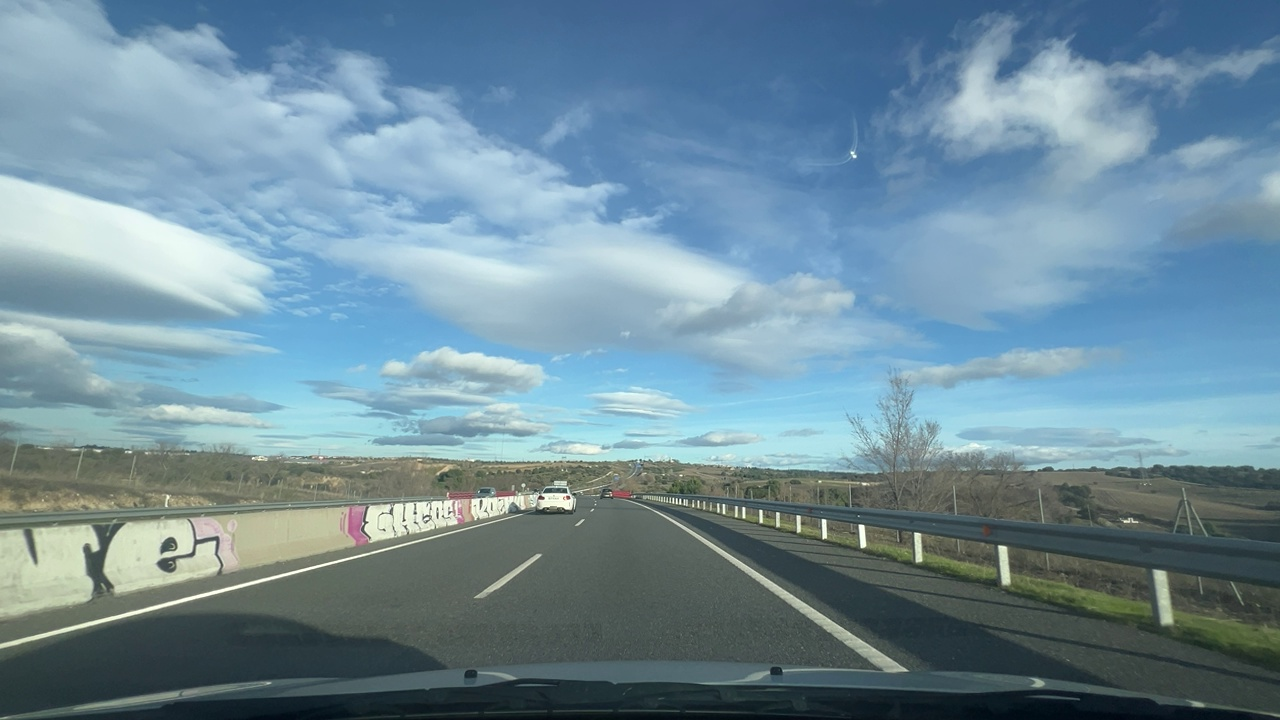
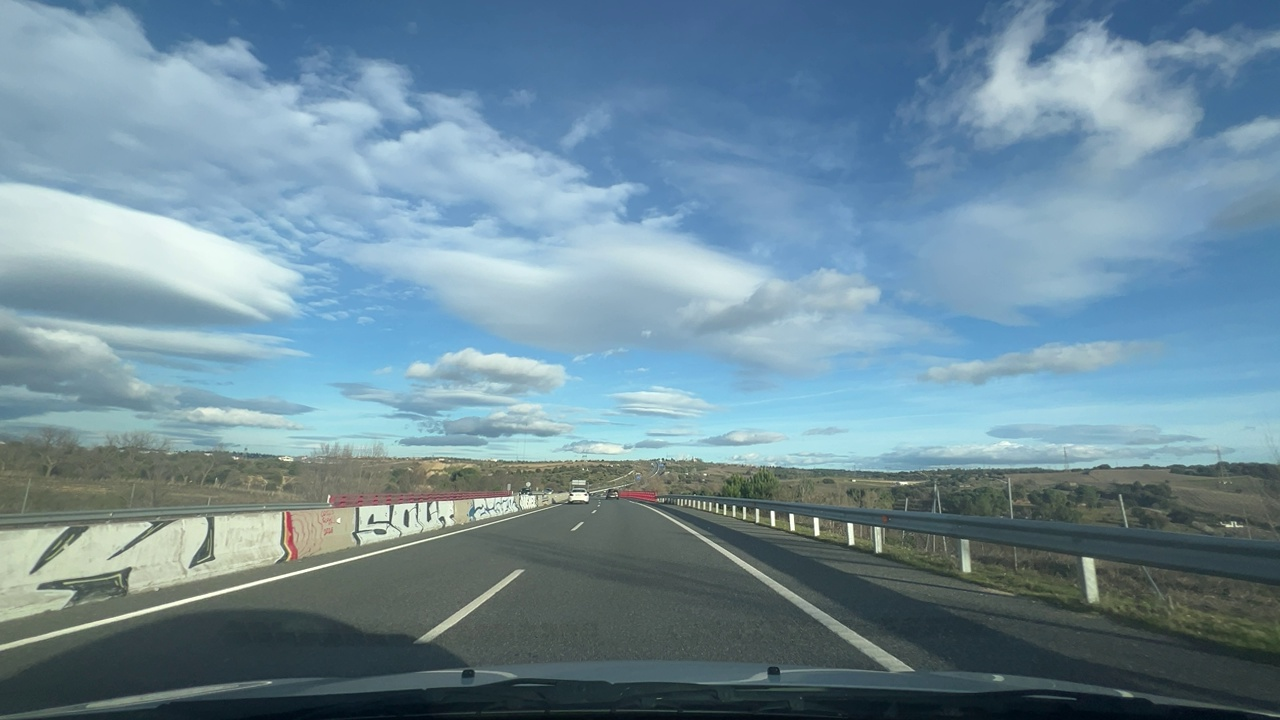
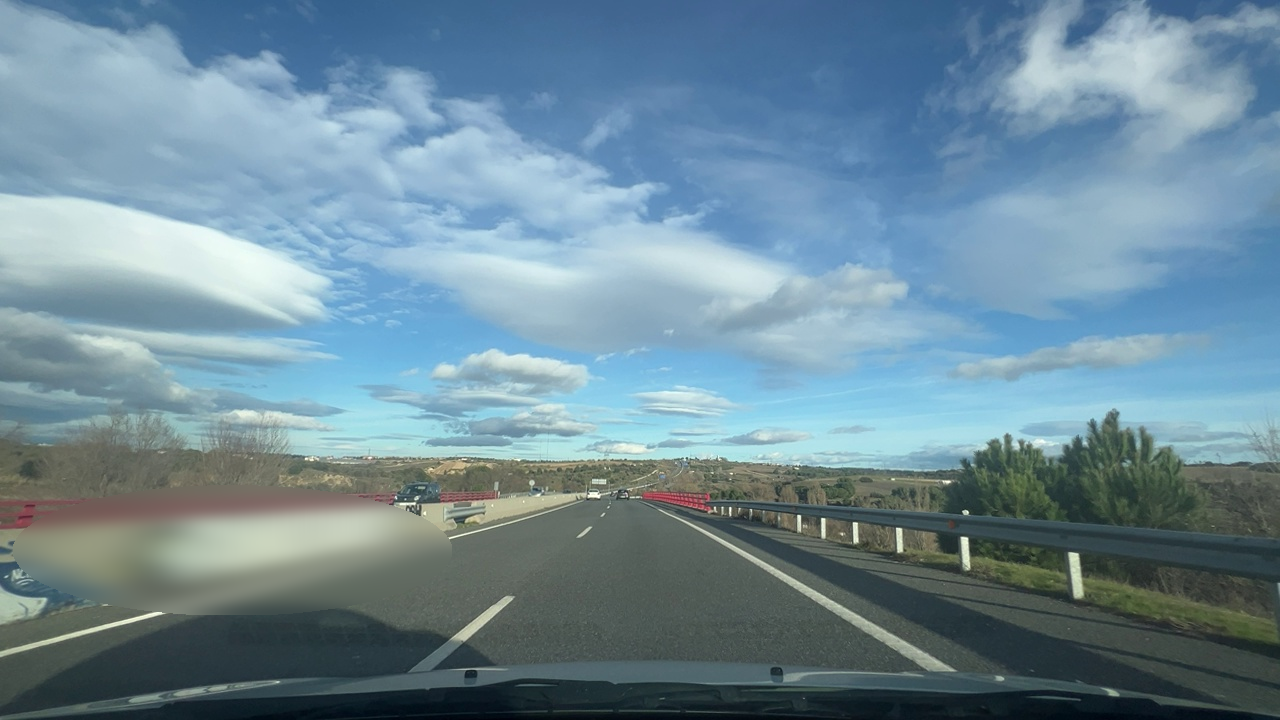
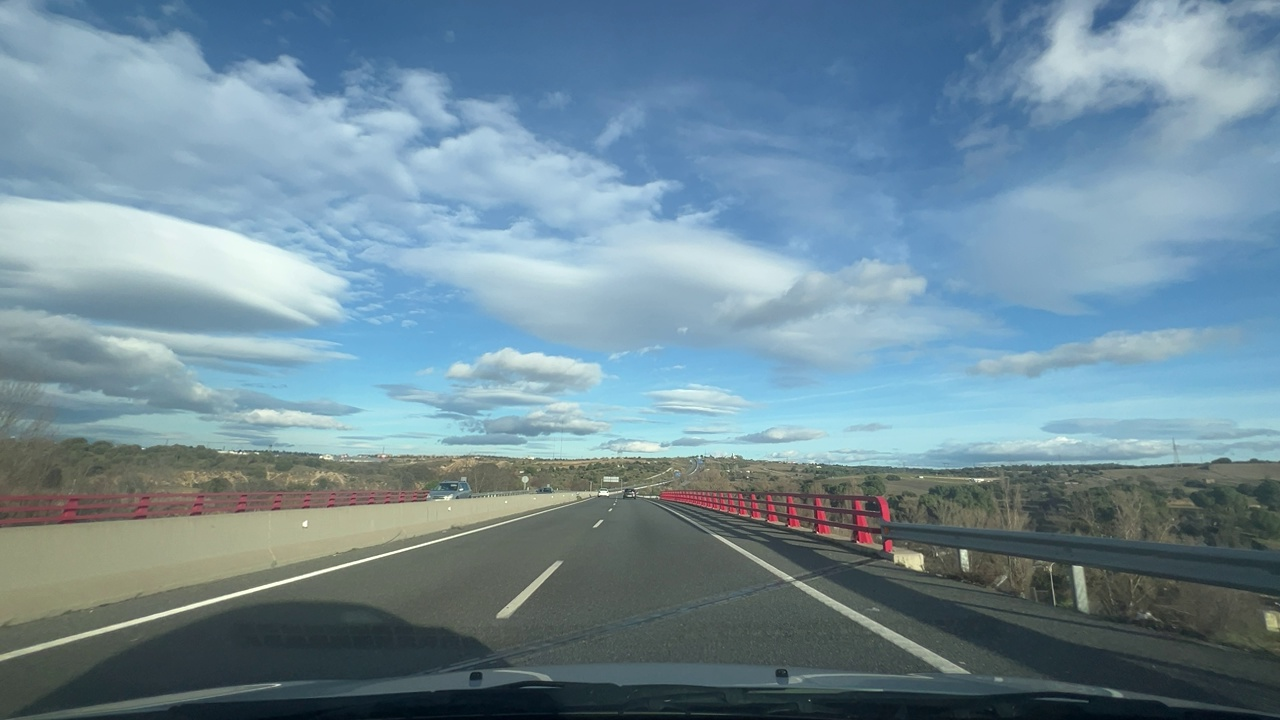
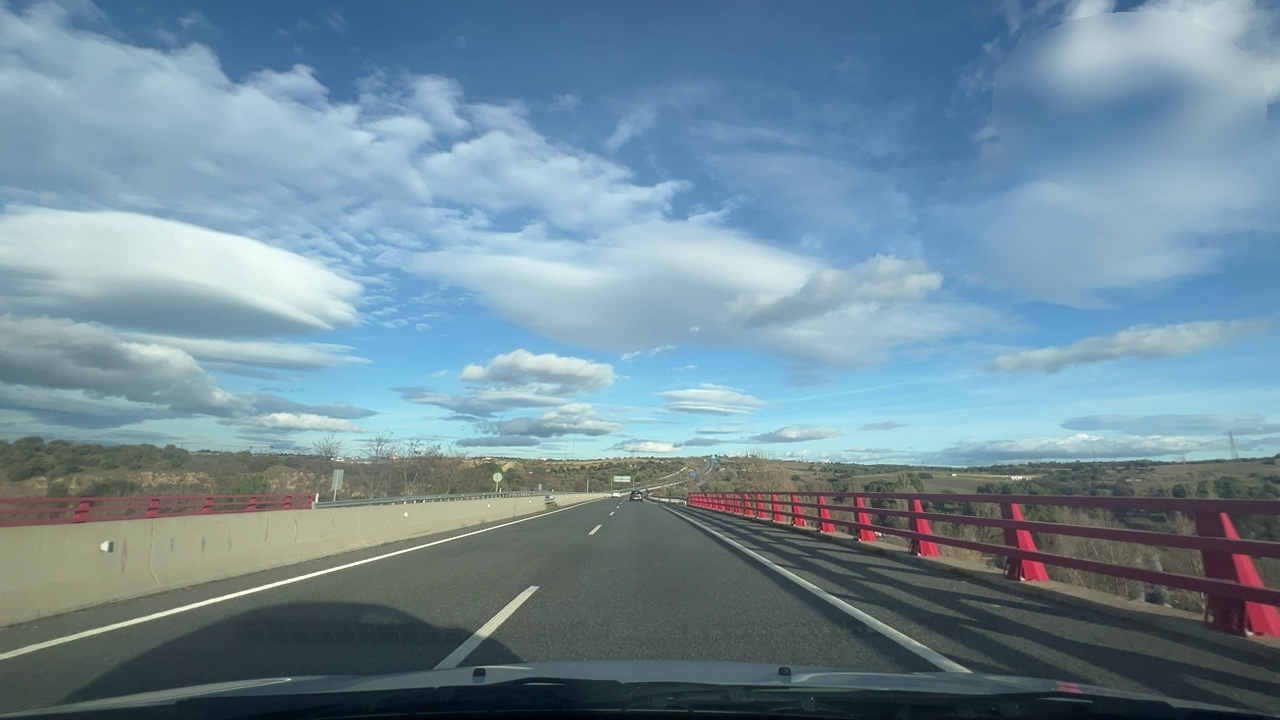
Situation: empty
Question: Is the ego lane narrowed or laterally shifted due to construction elements?
Answer: No
Reasoning: There are no changes to the ego lane visible ahead

Situation: empty
Question: Is there any physical object indicating the presence of a construction site nearby (construction machinery, heavy equipment, construction fences...)?
Answer: No
Reasoning: There are no physical objects ahead indicating the presence of a construction site

Situation: empty
Question: Is a temporary reduced speed limit sign visible in the scene?
Answer: No
Reasoning: There are no temporary reduced speed limit signs visible

Situation: empty
Question: Is there any discontinuity in the ego lane ahead?
Answer: No
Reasoning: There are no discontinuities in the ego lane ahead